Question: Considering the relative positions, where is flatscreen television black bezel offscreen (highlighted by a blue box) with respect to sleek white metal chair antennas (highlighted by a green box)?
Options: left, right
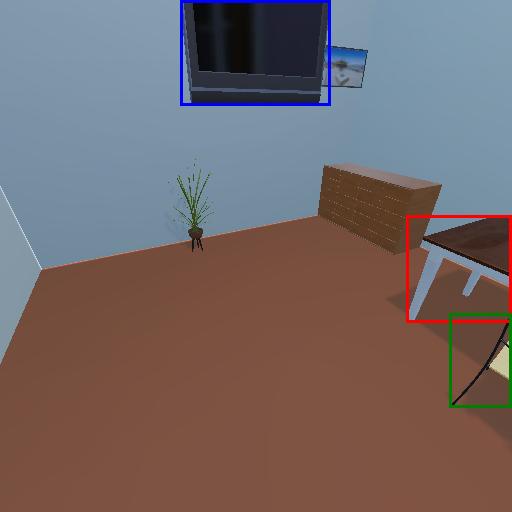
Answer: left